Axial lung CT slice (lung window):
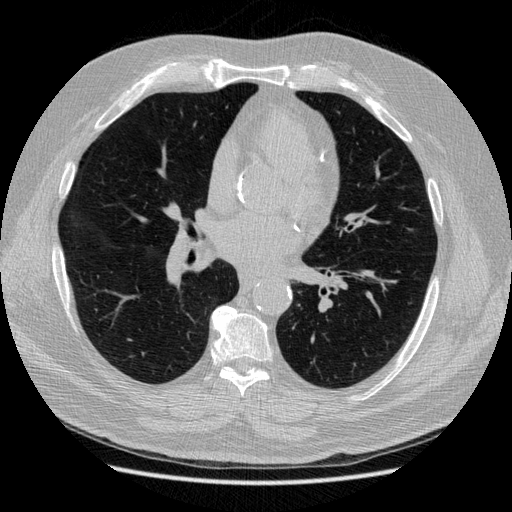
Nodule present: no